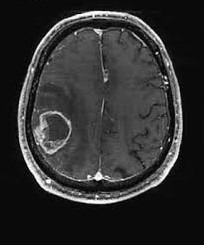
Label: glioma